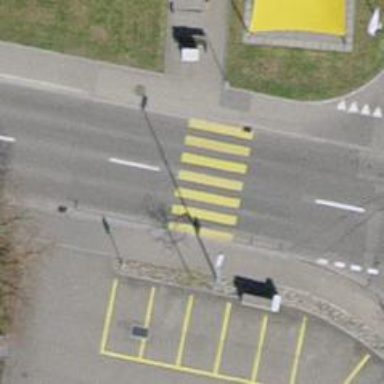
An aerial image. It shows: Uncontrolled crossing on the road.